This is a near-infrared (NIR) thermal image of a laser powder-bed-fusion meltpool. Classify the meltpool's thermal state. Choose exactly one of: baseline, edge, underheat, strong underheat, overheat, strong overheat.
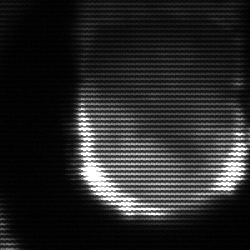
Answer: strong underheat